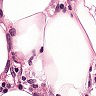
Metastatic tissue present: yes